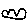
Label: cloud